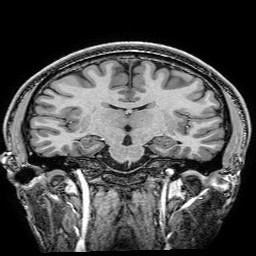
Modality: T1w
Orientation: sagittal
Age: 21
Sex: male
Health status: healthy